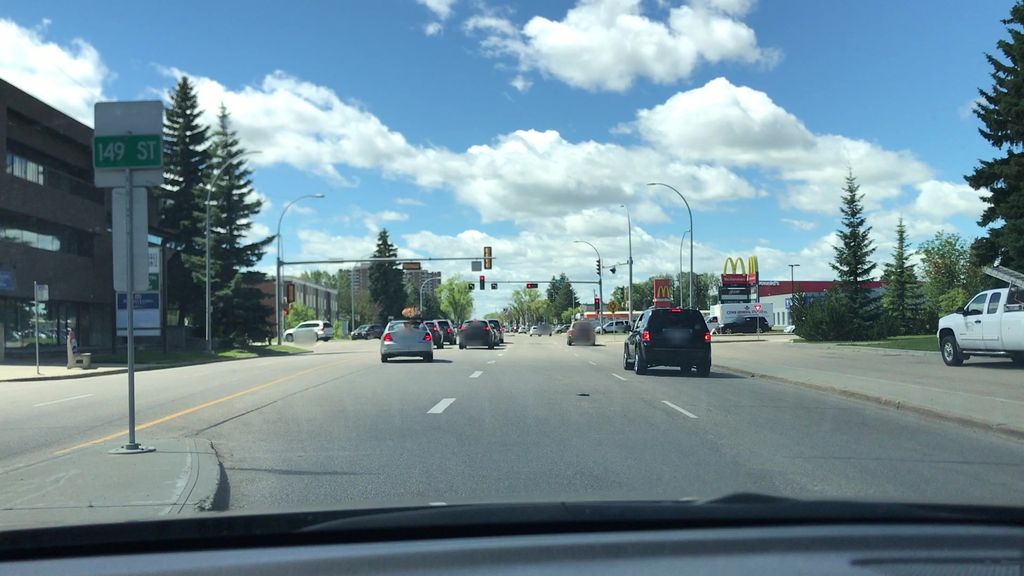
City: edmonton